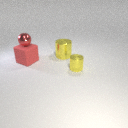
small red metal sphere above large red rubber cube